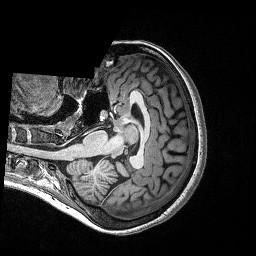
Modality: T1w
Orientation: axial
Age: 22
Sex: female
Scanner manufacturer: siemens
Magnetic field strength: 3 T
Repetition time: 2.4 s
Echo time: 0.03 s